Interaction volume radius: 10 \u00c5
Interaction volume height: 20 \u00c5
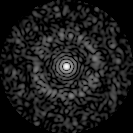
Disorder parameter: 0.8251